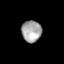
Tissue: lung
Cell type: Epithelial cells
Senescence score: 0.1947
Nuclear area (px): 425
Mean DAPI intensity: 163.607